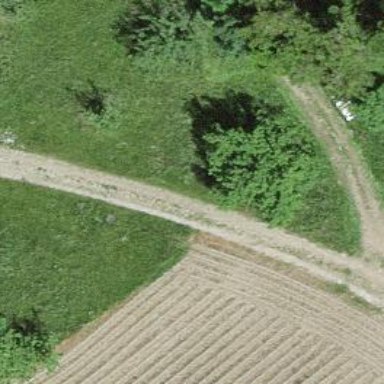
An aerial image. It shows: Unpaved track with grade 3 surface.